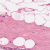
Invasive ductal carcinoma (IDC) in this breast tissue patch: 0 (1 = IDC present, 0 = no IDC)